Interaction volume radius: 5 \u00c5
Interaction volume height: 30 \u00c5
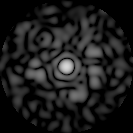
Disorder parameter: 0.8487